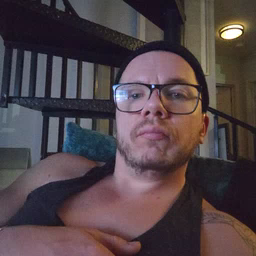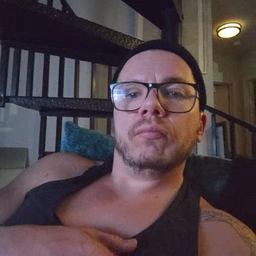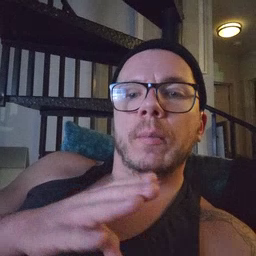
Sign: book